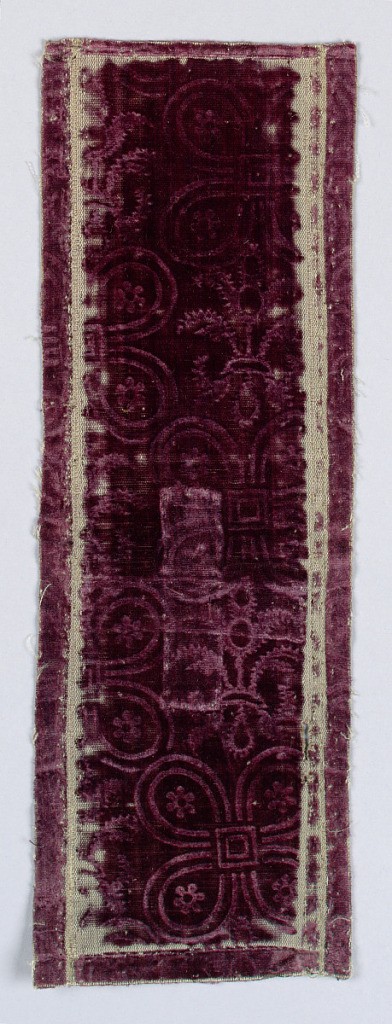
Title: Fragment of maniple or stole
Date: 16th–17th century
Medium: silk Technique: supplementary warp forming raised pile (velvet); then embossed
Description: Fragment embossed with a quatrefoil pattern. a 'ghost' outline of a cross that was once present on the fabric.